Question: I have an XML file in '.txt' format.

I want to split this file in such a way I get only the text between '<TEXT>' and '</TEXT>' and save it as a different text file or data frame. Can anyone please help me on how I can do this in R?
I have tried using grep function to extract the text, however I am not able to achieve my objective. I am very new to text mining and it would be really great if anyone can help me in this.
'''
test_2=grep("[^<TEXT>] [$</TEXT>]",test,ignore.case=T,value=T)
'''
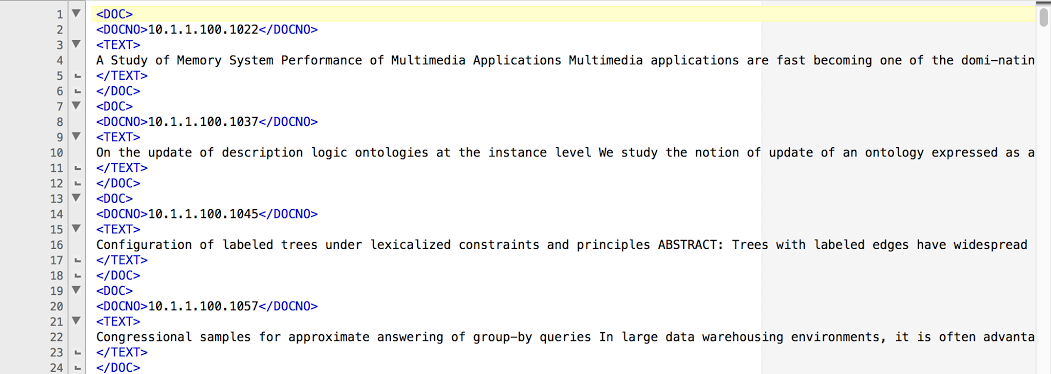
Answer: First I did
'''
install.packages("XML")
library(XML)
'''
Now this is a little tricky because your document (as shown above) doesn't have a root. If you wrap it in
'''
<mydoc>
...
</mydoc>
'''
or something like that, you could use this:
'''
doc <- xmlRoot(xmlTreeParse("text.xml"))
df <- vector(length=length(doc))
for (i in 1:length(doc))
{
text_node <- doc[[i]]$children$text
text <- xmlToList(text_node)
df[i] <- text
}
'''
Now suppose you can't add the artificial root I did above. You can still parse it as HTML, which is more tolerant of invalid documents. I also use XPath in this example (which you could in the one above too):
'''
doc <- htmlTreeParse("text_noroot.xml")
content <- doc$children$html
textnodes <- getNodeSet(content, "//text")
df <- vector(length=length(textnodes))
for (i in 1:length(textnodes))
{
text_node <- textnodes[[i]]$children$text
text <- xmlToList(text_node)
df[i] <- text
}
'''